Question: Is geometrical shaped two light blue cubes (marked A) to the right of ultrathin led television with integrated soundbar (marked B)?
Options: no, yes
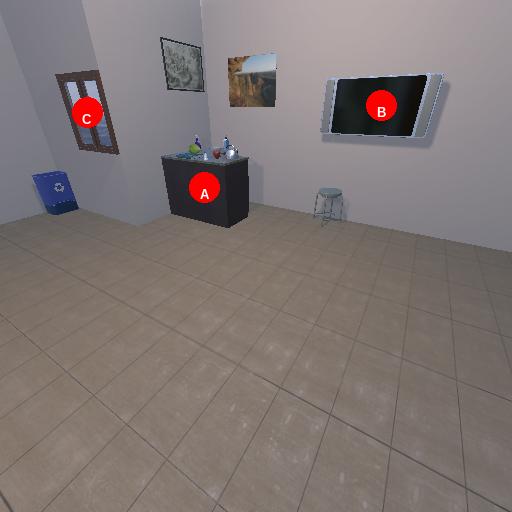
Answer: no